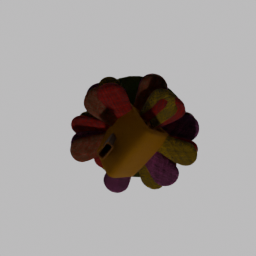
Label: architecture